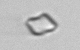
Label: detritus_transparent